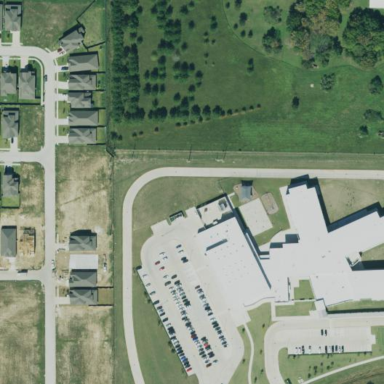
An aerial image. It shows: School building.